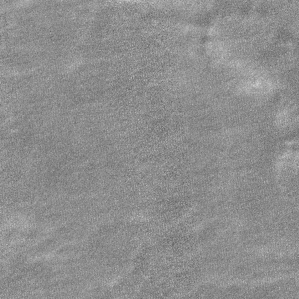
Label: frost